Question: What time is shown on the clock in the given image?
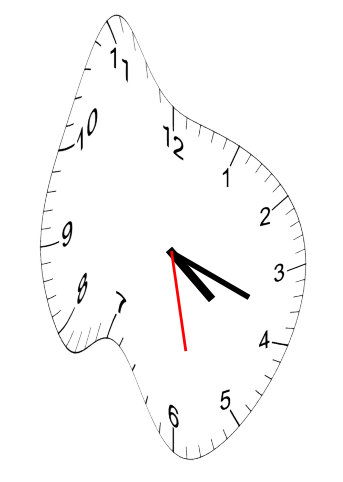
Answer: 04:18:28